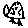
Label: bird